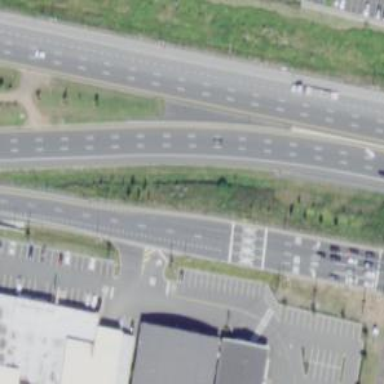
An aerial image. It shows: Trunk link highway.